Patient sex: M
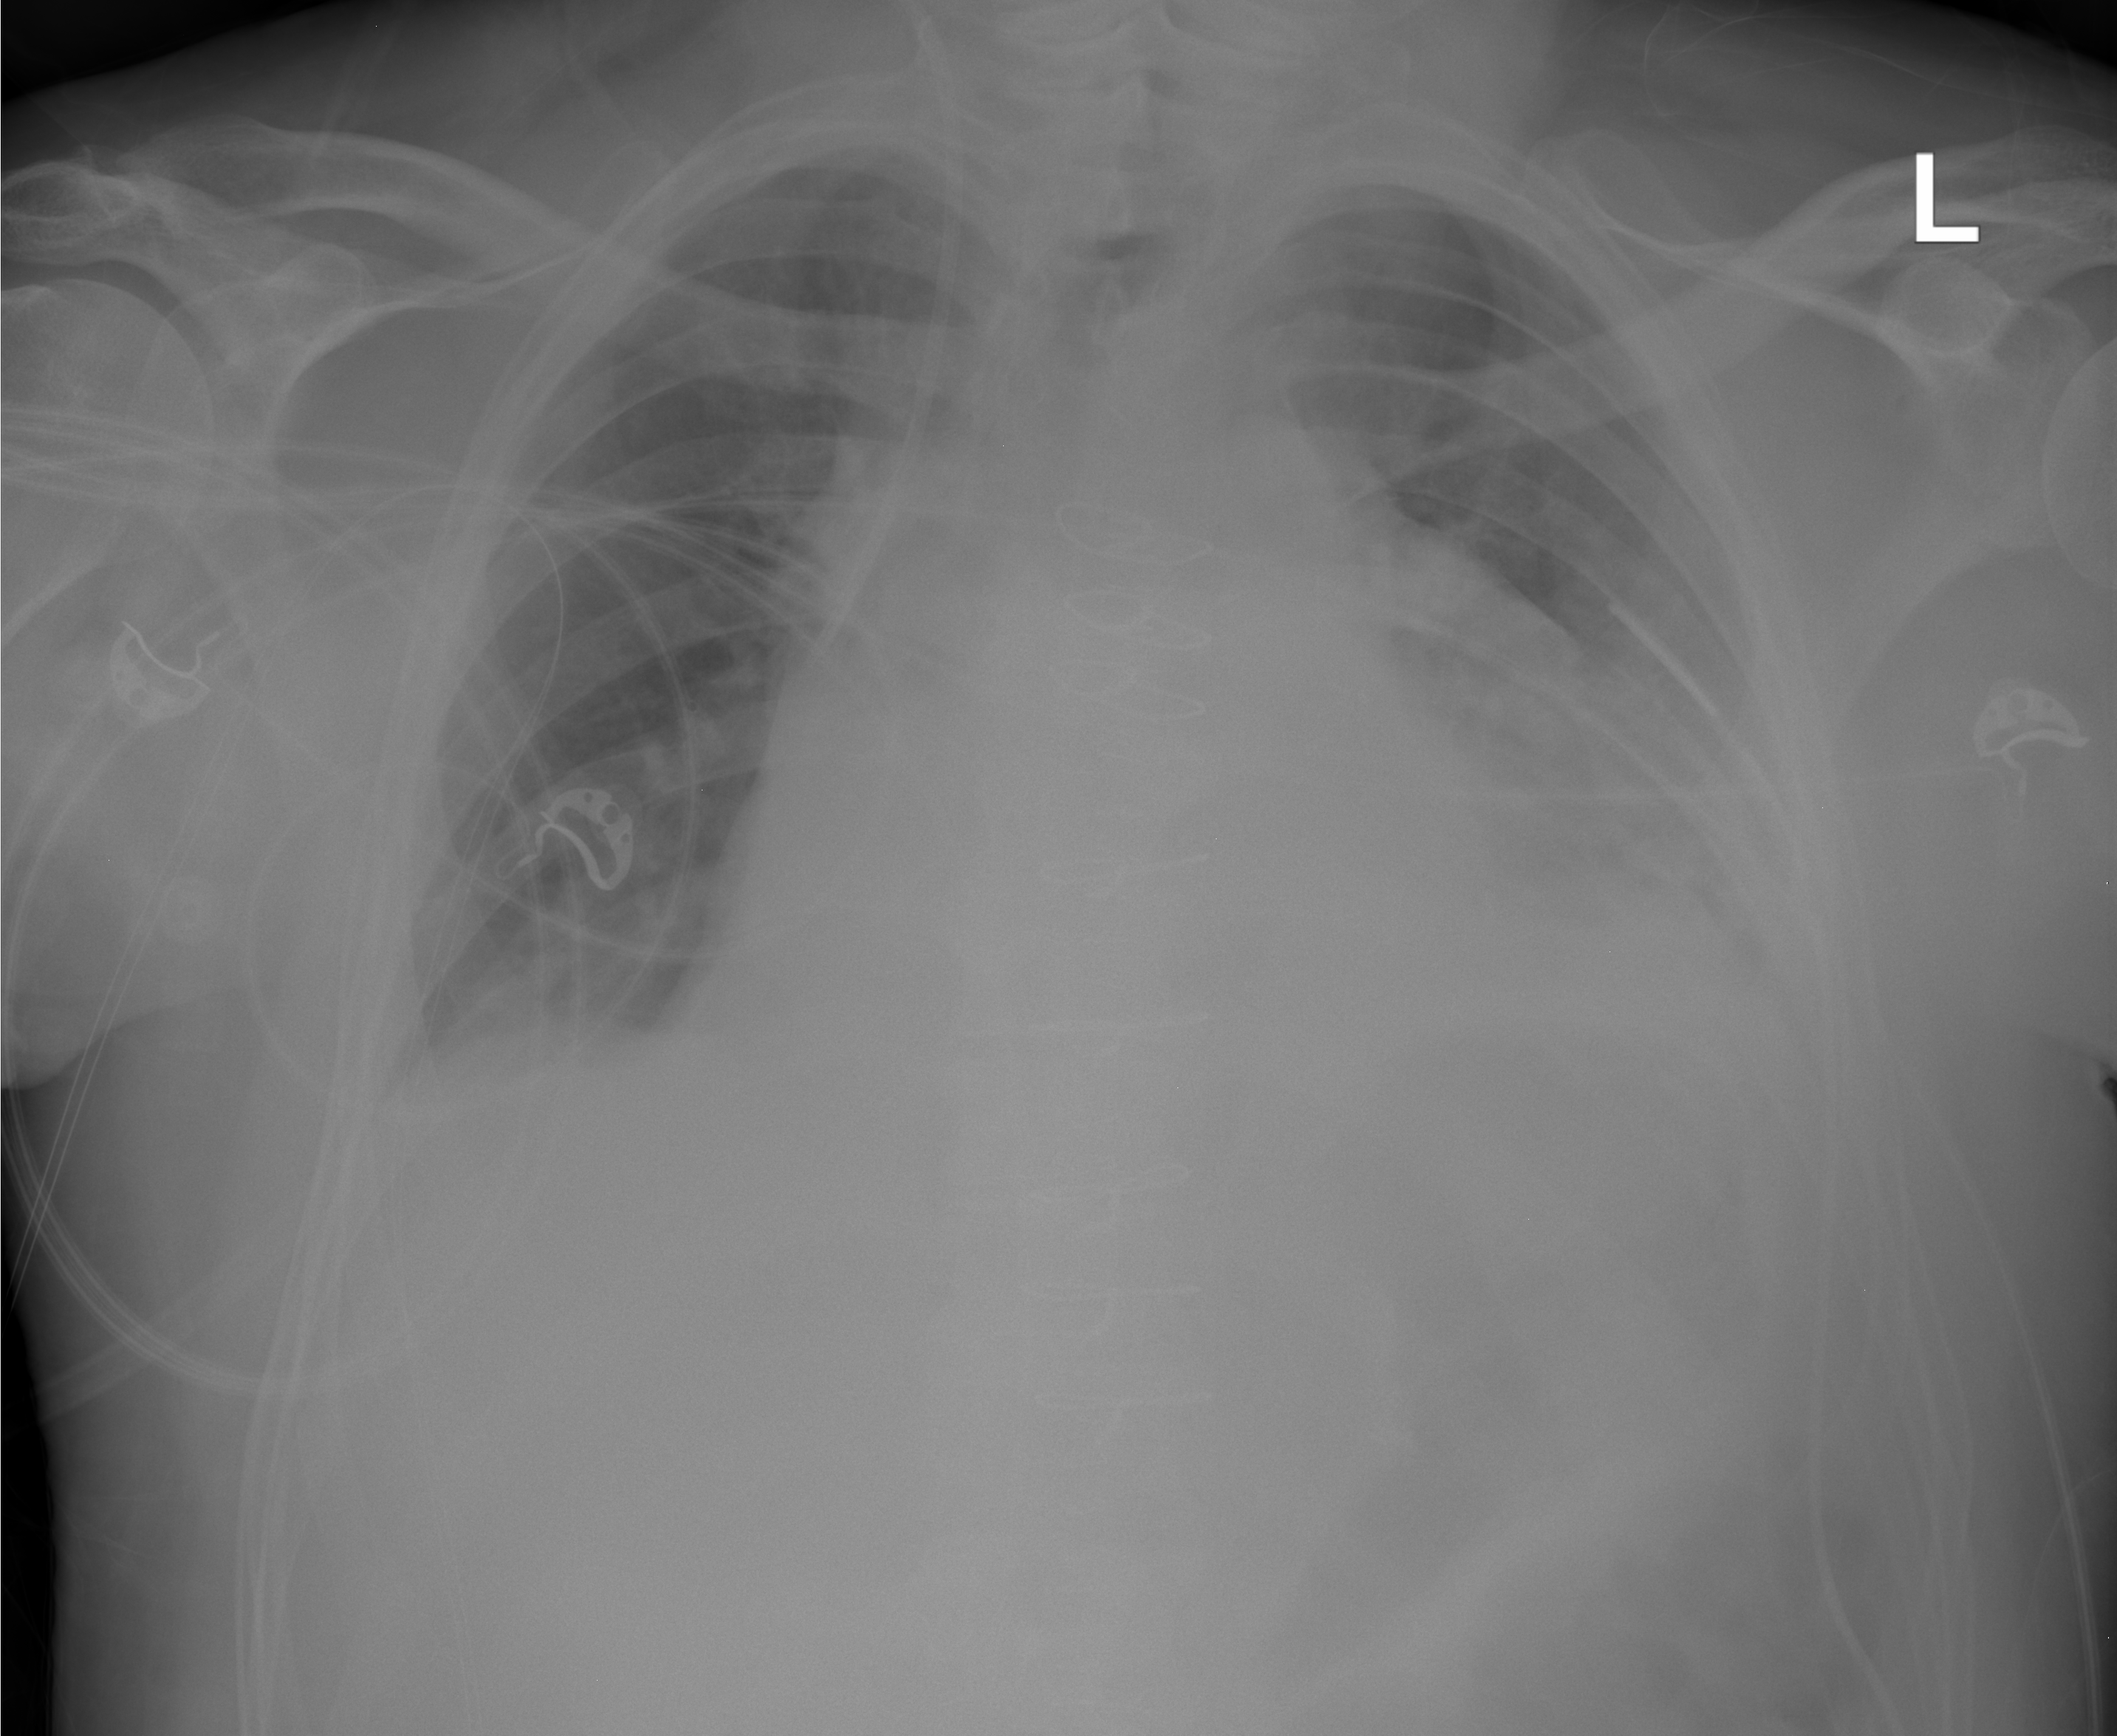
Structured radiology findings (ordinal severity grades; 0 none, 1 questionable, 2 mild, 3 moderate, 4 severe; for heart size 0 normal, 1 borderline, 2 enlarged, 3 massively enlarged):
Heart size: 2
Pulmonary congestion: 0
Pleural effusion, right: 0
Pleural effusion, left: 2
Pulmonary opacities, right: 0
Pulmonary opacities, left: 2
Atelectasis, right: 0
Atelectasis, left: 2